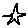
Label: star